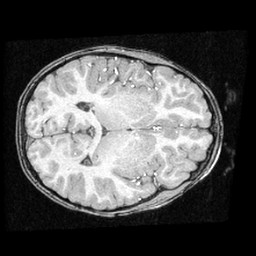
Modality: T1w
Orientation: axial
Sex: female
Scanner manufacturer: ge
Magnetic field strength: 1.5 T
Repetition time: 21 s
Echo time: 0.008 s